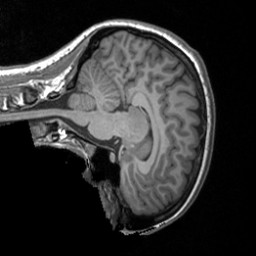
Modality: T1w
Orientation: sagittal
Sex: female
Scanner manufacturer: siemens
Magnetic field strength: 3 T
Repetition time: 1.9 s
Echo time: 0.00226 s